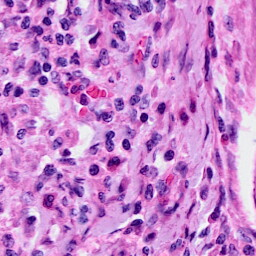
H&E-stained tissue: Cervix